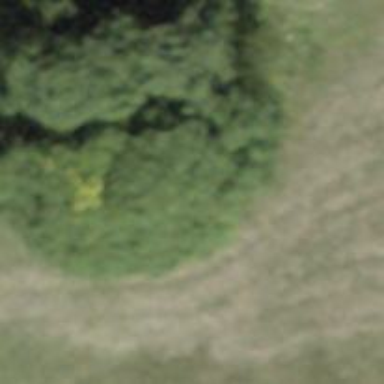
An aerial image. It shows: Row of trees in natural setting.